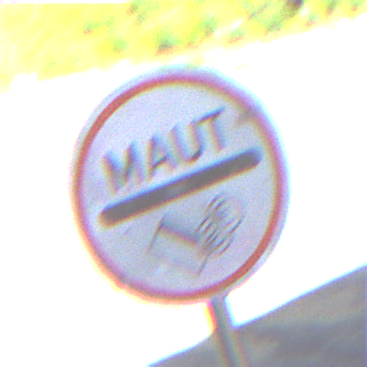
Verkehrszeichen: MautflichtigeStrecke
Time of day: Midday
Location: Roofed (Underpass)
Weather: Clear
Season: NotSpecified
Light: Natural